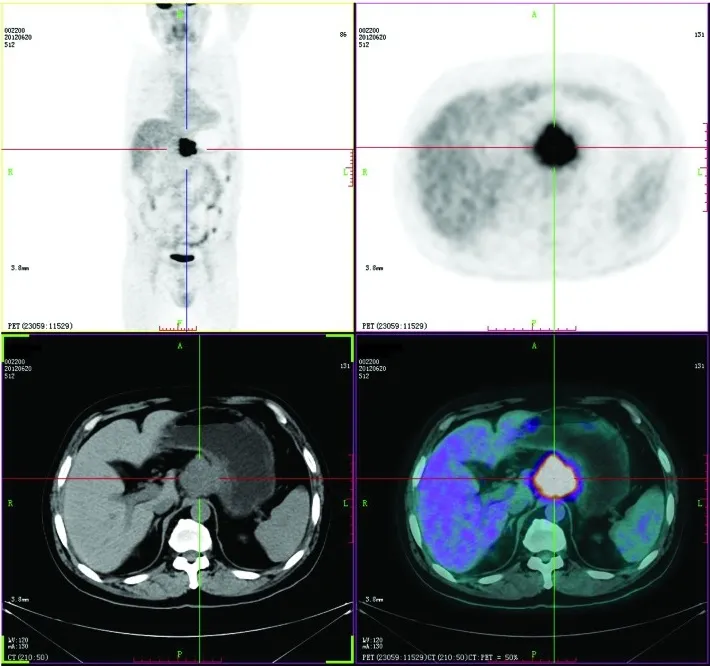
Positron emission tomography-computed tomography demonstrated a hypermetabolic lesion (standardized uptake value, 12.8) in the interspace between the liver and stomach. There was no additional fludeoxyglucose (18F) uptake, which indicated a primary site in other organs.
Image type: radiology (pet)